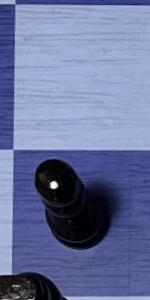
Label: Pawn_Black